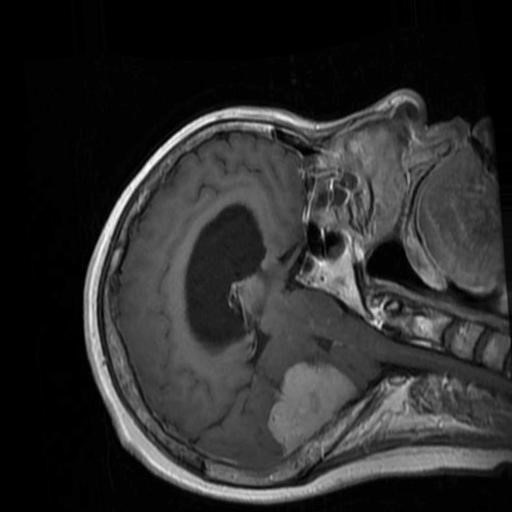
Label: brain_menin